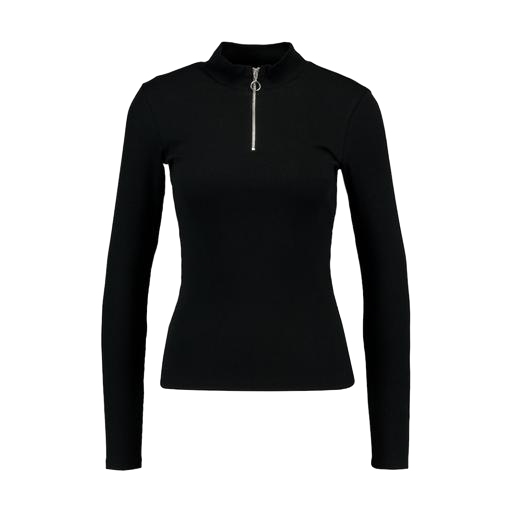
high-neck ribbed-jersey t-shirt, vero moda black high neck blouse, black henley long-sleeved ribbed-jersey top, white background